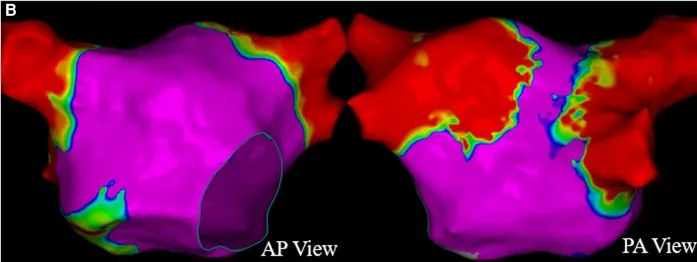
Post-. Pulsed field ablation.
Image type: radiology (pet)